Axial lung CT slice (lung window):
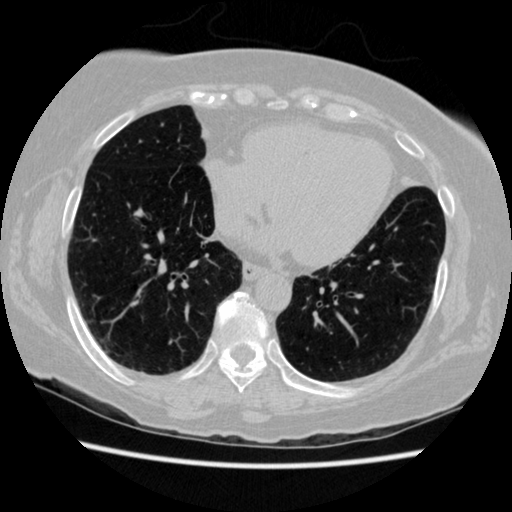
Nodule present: no